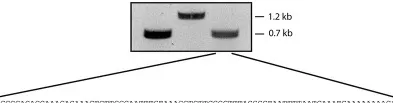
Autoimmune, genetic, and microbial factors associated with Aa-induced early RA. (B) DNA extracted from patient serum was used to amplify the Aa ltx promoter region by PCR. PCR products of strains Aa HK1651 and Aa SUNY ab75 were used as a reference for JP2 and non-JP2 clones, respectively. The PCR product amplified from patient serum was analyzed by Sanger sequencing. The resulting nucleotide sequence is shown in black. The missing nucleotide sequence corresponding to the 530-bp deletion (Delta530) previously described in Aa JP2 clones is shown in gray.
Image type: pathology (immunostaining)